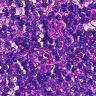
Metastatic tissue present: no